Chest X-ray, PA view. Patient: 51 years old, sex M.
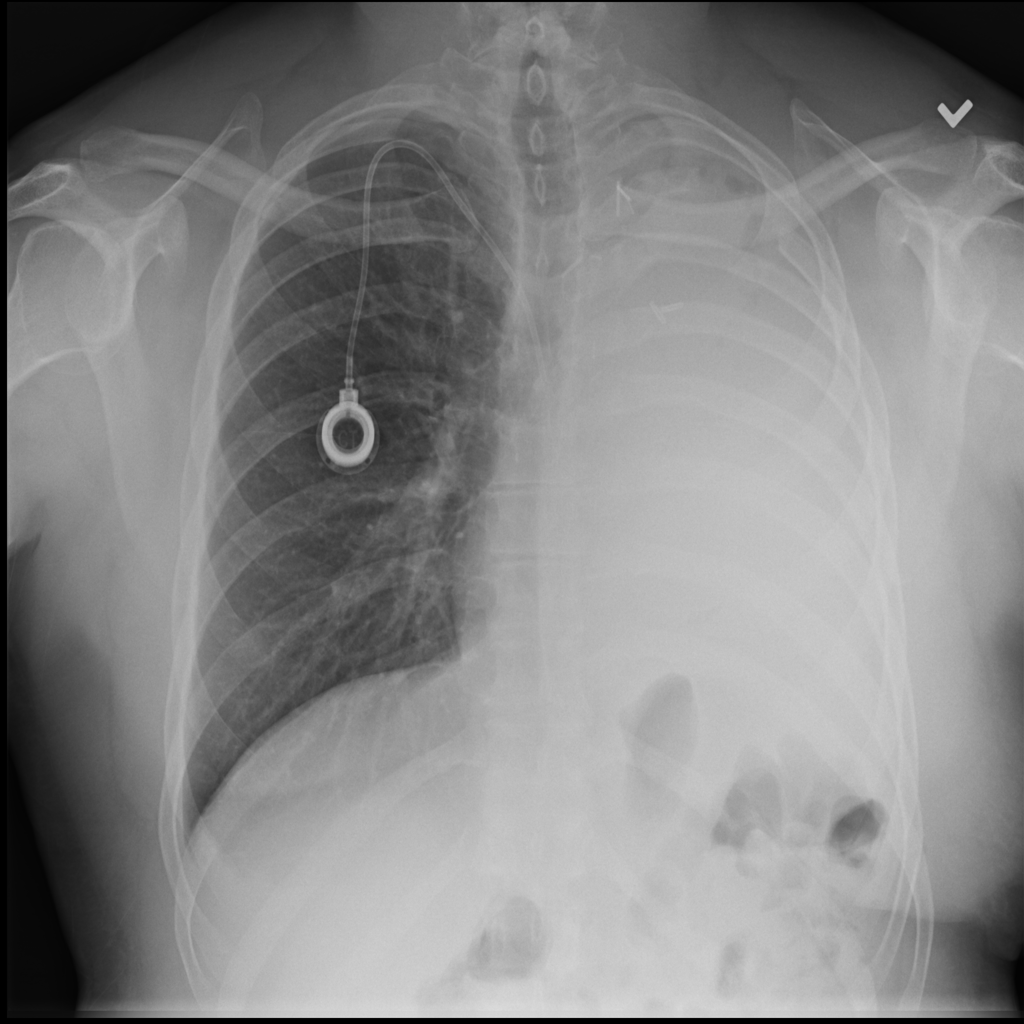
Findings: No Finding